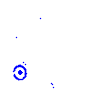
Particle: kaon